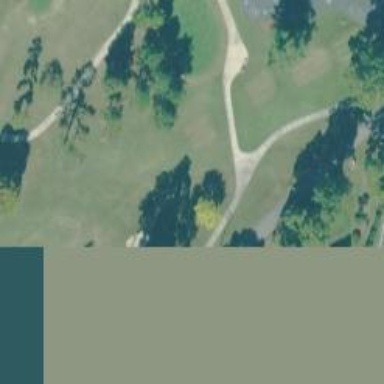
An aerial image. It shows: Pathway for golfing.